Question: I have this site...
<URL>
and it looks good in IE9, 8, 7, Firefox but in Google Chrome and Safari (if you scroll over to the right side) you will a blank space, why is it doing this and how do I fix it?
any help would be appreciated, thanks in advanced,
J
So apparently this issue is in all browers..here is my body css code...
'''
body{
font-family: 'ArialNarrow';
background-color:#ebebeb;
padding:0;
margin:0;
}
'''
Does anyone know how to fix it?
I added a screen shot on what my issue now is..

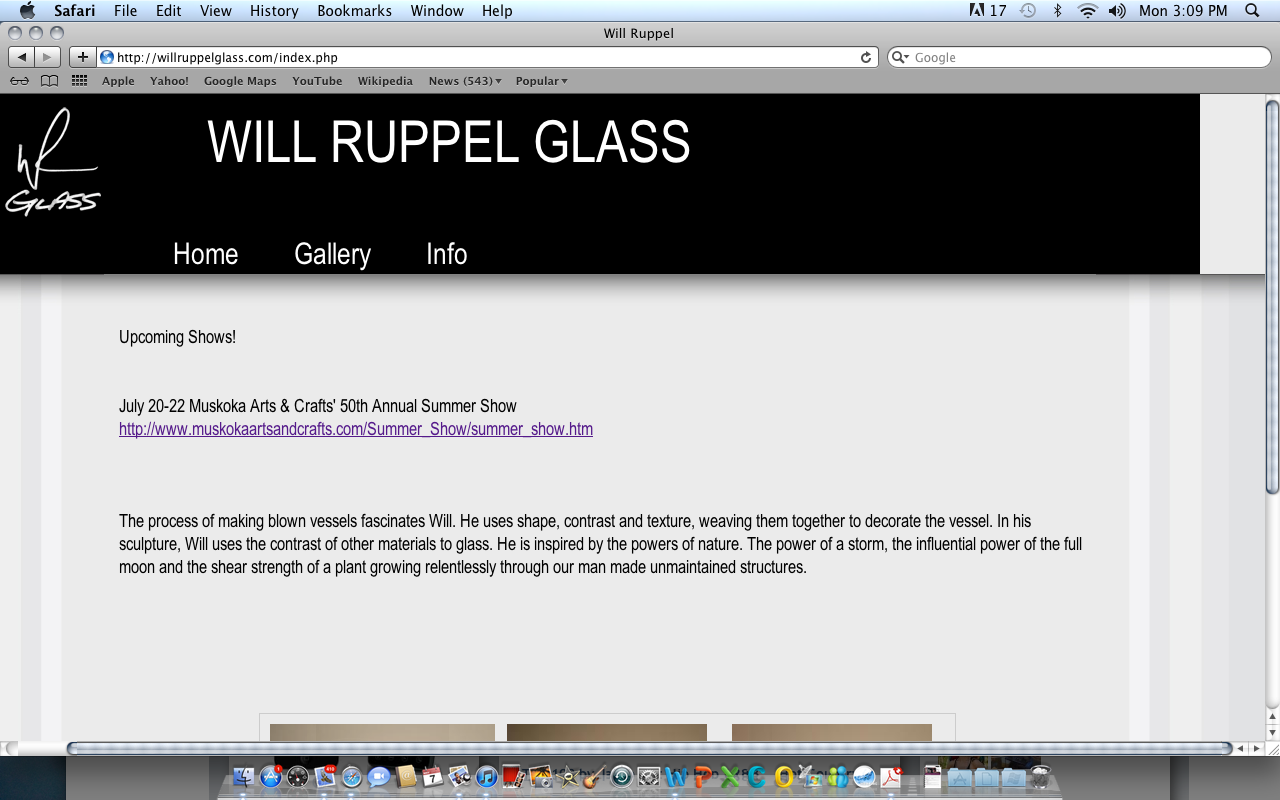
Answer: The problem has nothing to do with your 'body' but it lies with your '.headerNav'
'''
.headerNav {
color:
black;
margin: 0 auto;
width: 1280px;
padding-top: 140px;
padding-left: 230px;
}
'''
You give it a width of 1280px but then you give it a padding-left of 230px which makes the actual width = 1510px which is adding the horizontal scrollbar to the site.
I would recommend the following
'''
.headerNav {
color:
black;
margin: 0 auto;
width: 1050px; /* decrease the width of the div to compensate for the padding-left */
padding-top: 140px;
padding-left: 230px;
}
'''
I hope this helps you.